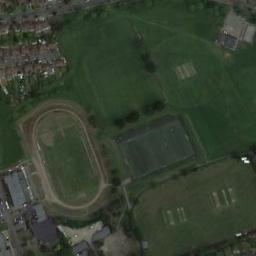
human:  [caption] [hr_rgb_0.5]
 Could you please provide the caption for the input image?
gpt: The track and field is built on the lawn, Next to the residential area and surrounded by a lot of vegetation .

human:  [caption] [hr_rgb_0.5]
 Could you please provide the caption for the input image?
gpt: The ground track field is surrounded by grass .

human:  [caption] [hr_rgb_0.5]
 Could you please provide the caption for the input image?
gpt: The ground track field is next to some houses arranged neatly and other sports areas .

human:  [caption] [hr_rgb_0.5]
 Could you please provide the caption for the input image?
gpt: There are green lawns around the ground track field with a yellow track .

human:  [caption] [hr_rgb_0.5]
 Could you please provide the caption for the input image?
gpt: To the left of the track is the green field .